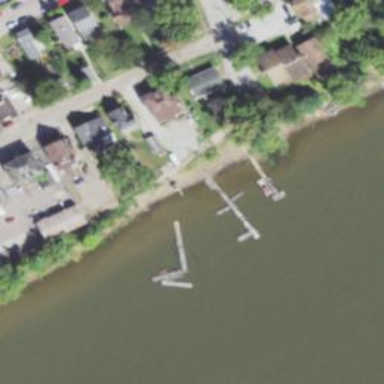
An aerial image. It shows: Pier with mooring facilities.